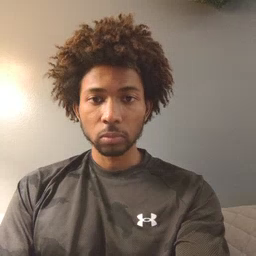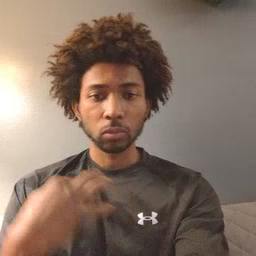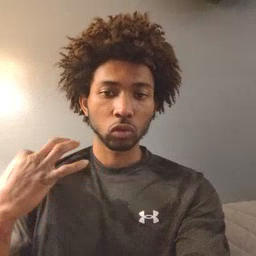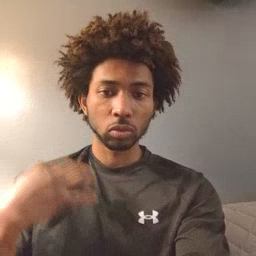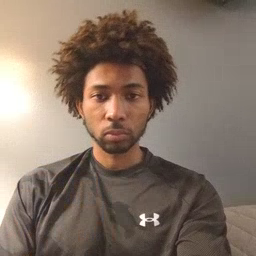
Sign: shirt